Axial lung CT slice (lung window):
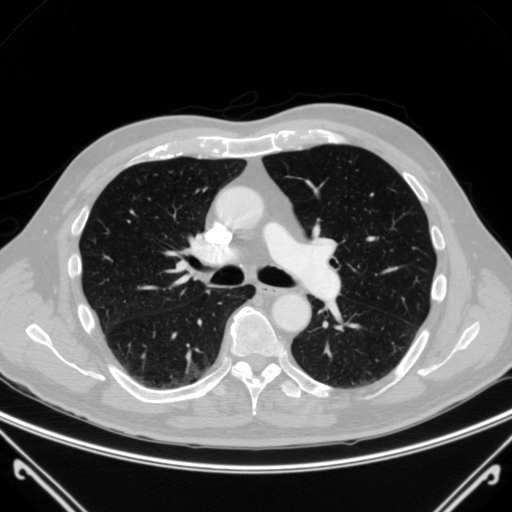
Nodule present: no